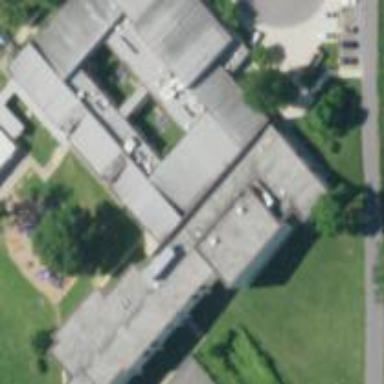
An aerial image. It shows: School building.